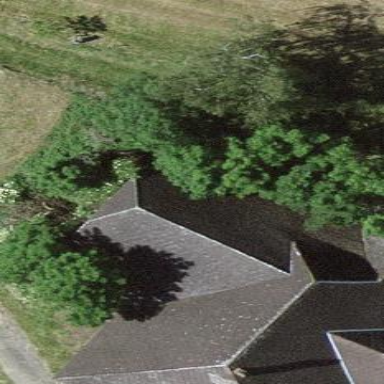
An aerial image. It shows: Farm building.